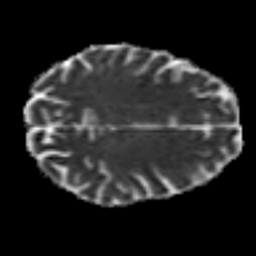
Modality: MD
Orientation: axial
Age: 48
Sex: male
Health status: healthy
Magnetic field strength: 3 T
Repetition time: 7 s
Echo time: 0.0926 s